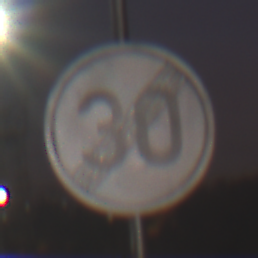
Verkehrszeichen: EndeGeschwindigkeit30
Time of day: SunriseSunset
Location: Outdoor (Urban)
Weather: PartlyCloudy
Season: NotSpecified
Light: Artificial